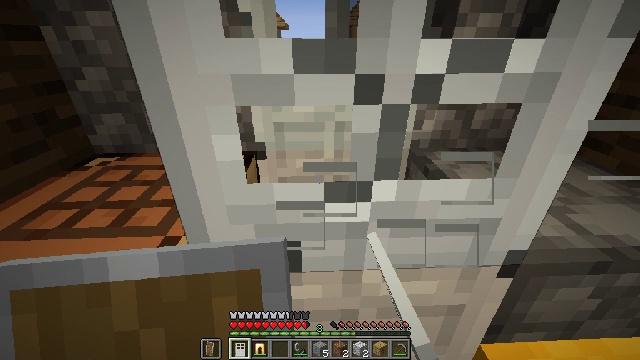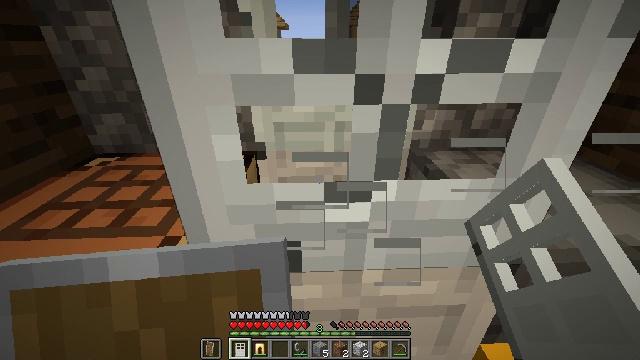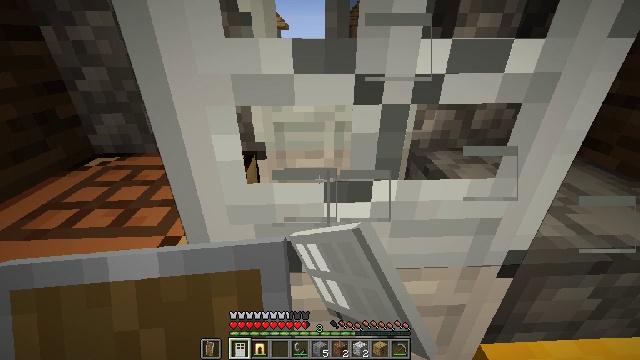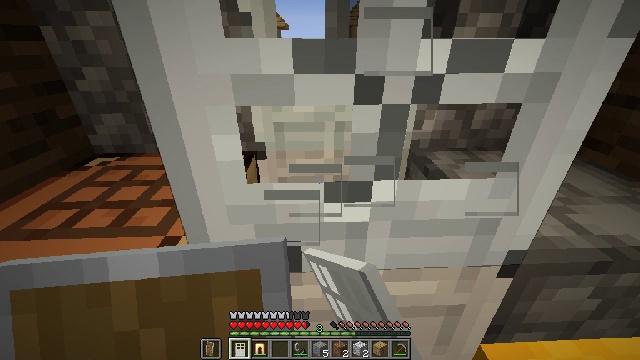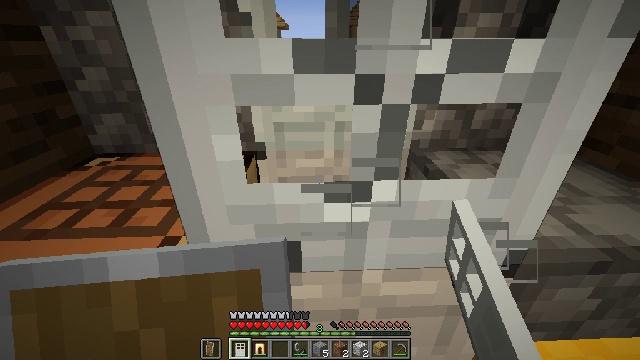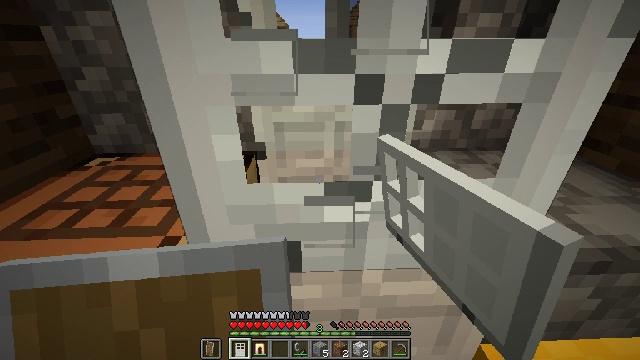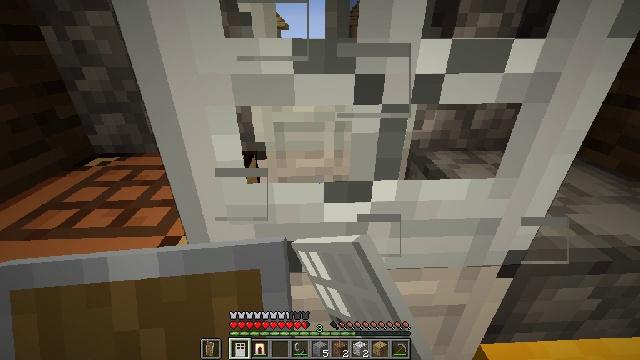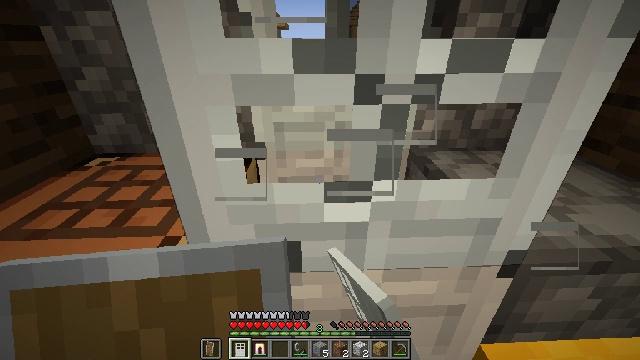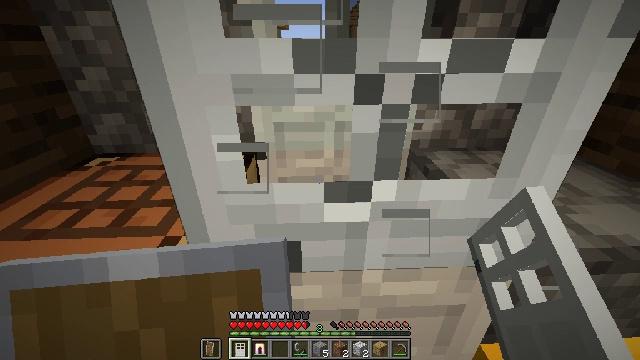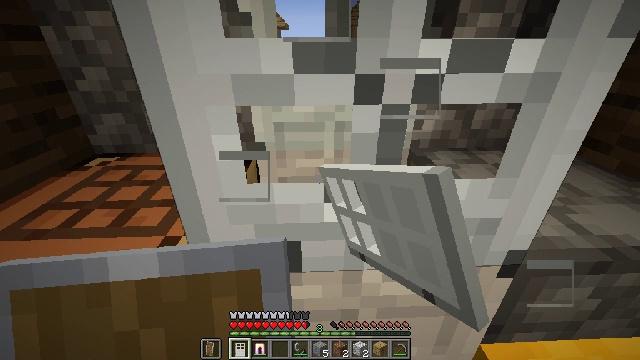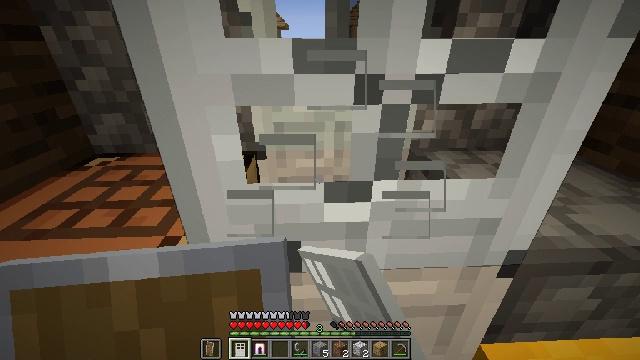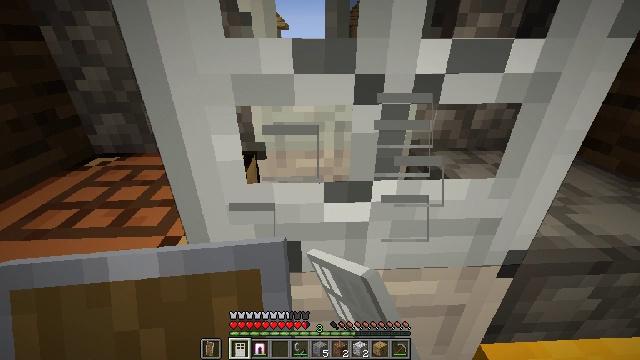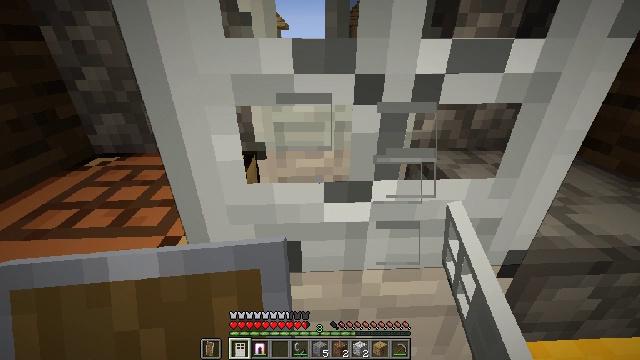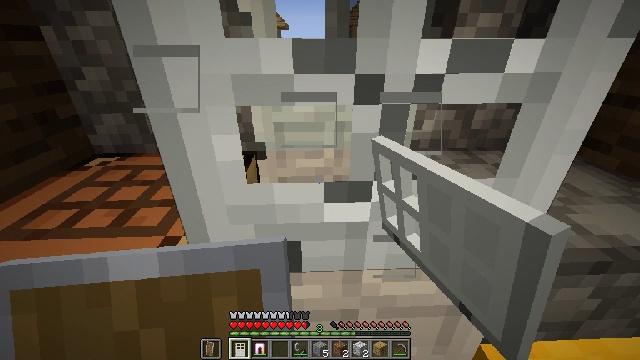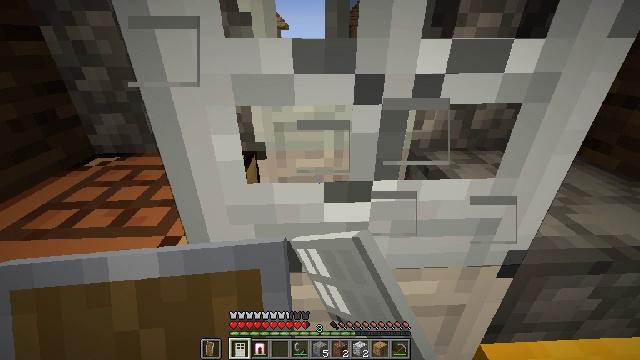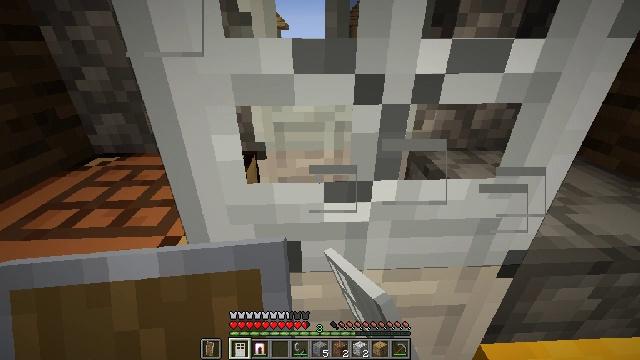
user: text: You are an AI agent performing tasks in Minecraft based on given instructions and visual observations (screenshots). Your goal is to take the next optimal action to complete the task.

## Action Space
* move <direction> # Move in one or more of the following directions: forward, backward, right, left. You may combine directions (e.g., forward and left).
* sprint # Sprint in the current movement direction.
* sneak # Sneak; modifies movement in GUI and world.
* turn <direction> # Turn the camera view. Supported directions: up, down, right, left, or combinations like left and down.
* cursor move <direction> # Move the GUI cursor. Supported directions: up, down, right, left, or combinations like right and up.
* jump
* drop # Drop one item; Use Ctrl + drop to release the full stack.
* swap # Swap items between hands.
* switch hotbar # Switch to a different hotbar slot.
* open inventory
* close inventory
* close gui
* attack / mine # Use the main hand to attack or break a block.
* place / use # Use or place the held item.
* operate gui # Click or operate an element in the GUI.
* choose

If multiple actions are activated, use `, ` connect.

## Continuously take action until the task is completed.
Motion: motion action
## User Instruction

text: Interact with the crafting table to make a heavy weighted pressure plate.
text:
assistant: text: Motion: attack / mine
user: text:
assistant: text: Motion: attack / mine
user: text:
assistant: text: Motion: attack / mine
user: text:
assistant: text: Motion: attack / mine
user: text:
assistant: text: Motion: attack / mine
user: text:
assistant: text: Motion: attack / mine
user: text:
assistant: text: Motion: attack / mine
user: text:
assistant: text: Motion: attack / mine
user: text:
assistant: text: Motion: attack / mine
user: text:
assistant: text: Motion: attack / mine
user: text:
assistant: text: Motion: attack / mine
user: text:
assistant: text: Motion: attack / mine
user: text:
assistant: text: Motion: attack / mine
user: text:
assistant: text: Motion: attack / mine
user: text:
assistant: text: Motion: attack / mine
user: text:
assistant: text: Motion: attack / mine
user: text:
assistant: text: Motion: attack / mine
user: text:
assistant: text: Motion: attack / mine
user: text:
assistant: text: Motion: attack / mine
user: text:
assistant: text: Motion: attack / mine
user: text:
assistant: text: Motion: attack / mine
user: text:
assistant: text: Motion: attack / mine
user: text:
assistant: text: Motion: attack / mine
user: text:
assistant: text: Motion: attack / mine
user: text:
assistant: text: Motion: attack / mine
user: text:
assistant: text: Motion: attack / mine
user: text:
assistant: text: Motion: attack / mine
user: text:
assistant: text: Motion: attack / mine
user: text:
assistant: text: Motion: attack / mine
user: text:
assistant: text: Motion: attack / mine